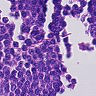
Metastatic tissue present: no